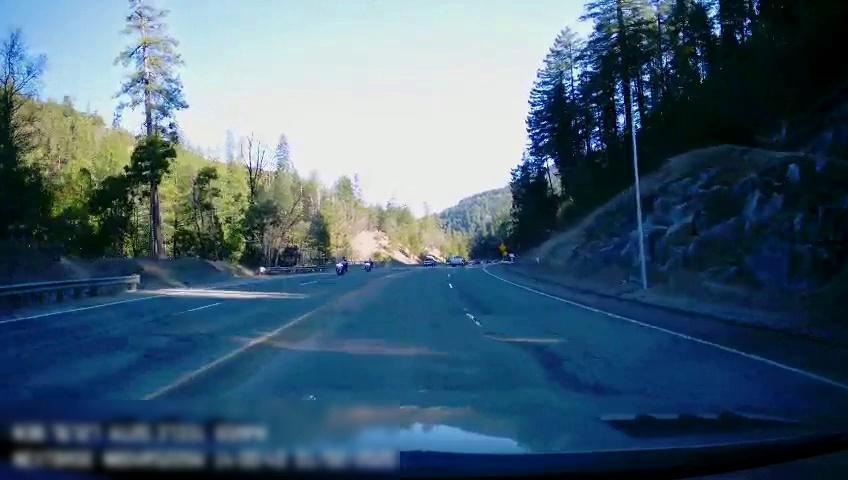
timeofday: Day
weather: Sunny
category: Drivable Space
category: Drivable Space
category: Vehicles | Truck
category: Motorbikes
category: Motorbikes
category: Vehicles | Truck
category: Lanes | Opposite Lane
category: Lanes | Current Lane
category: Lanes | Opposite Lane
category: Lanes | Current Lane
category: Lanes | Current Lane
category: Lanes | Opposite Lane